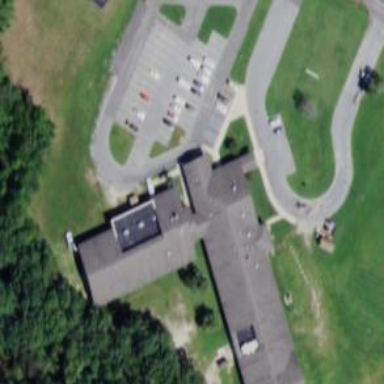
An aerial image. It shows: School with the designation "School".